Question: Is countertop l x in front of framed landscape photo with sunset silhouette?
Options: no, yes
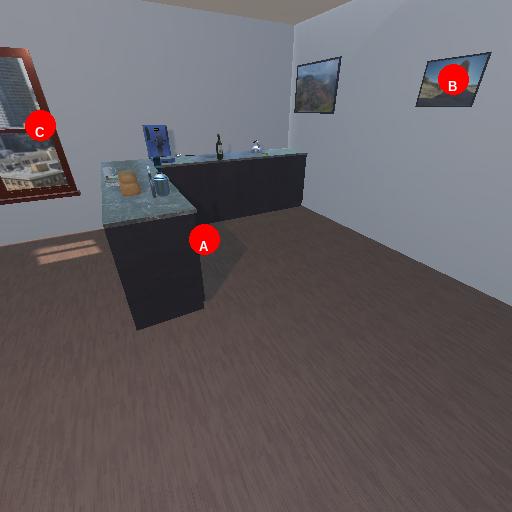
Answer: no